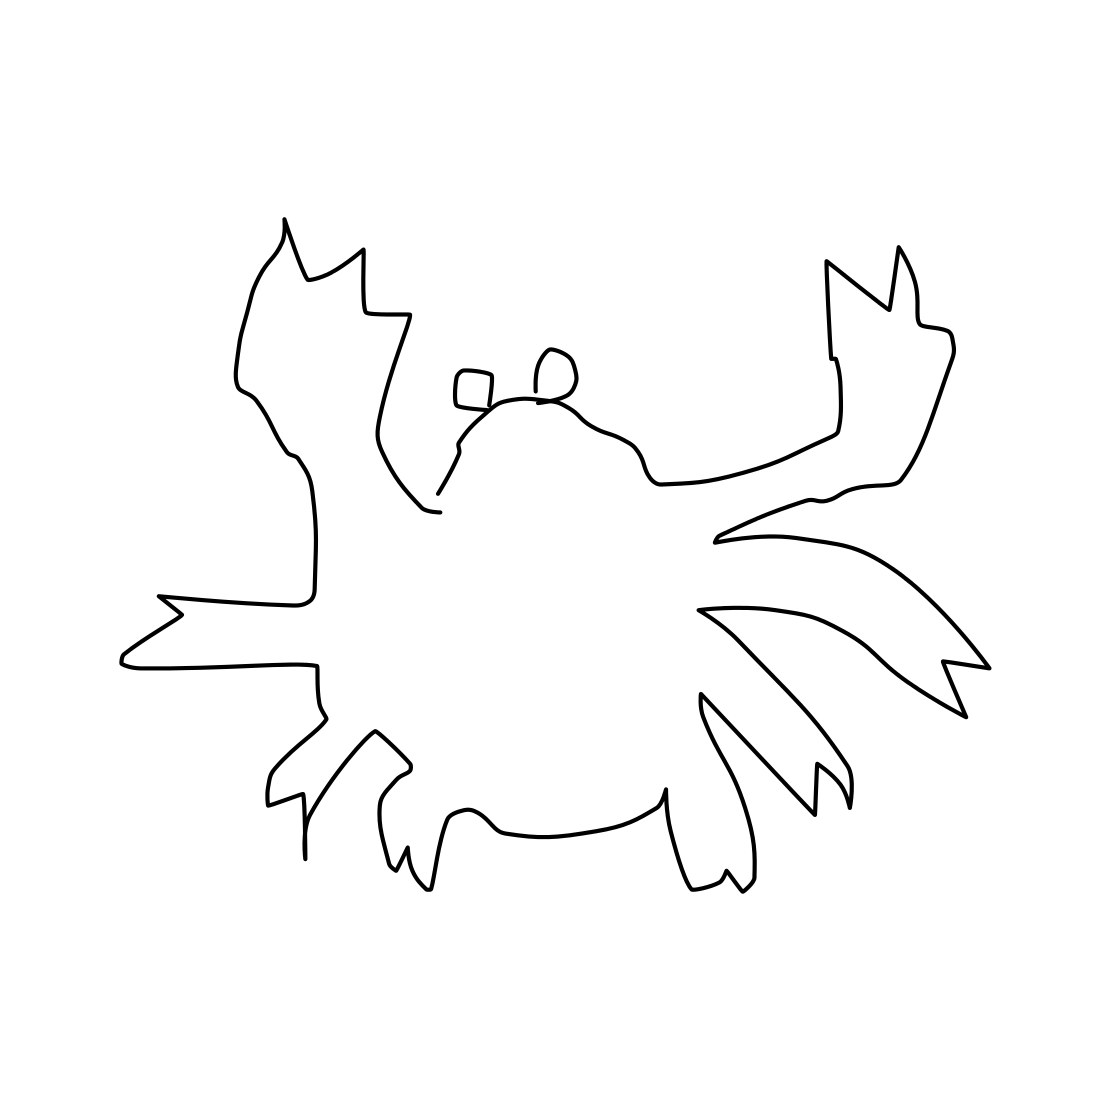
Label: crab